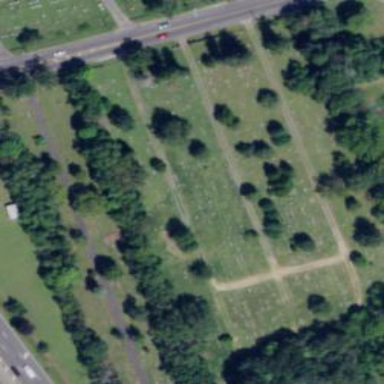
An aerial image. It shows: Cemetery.